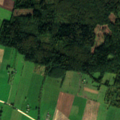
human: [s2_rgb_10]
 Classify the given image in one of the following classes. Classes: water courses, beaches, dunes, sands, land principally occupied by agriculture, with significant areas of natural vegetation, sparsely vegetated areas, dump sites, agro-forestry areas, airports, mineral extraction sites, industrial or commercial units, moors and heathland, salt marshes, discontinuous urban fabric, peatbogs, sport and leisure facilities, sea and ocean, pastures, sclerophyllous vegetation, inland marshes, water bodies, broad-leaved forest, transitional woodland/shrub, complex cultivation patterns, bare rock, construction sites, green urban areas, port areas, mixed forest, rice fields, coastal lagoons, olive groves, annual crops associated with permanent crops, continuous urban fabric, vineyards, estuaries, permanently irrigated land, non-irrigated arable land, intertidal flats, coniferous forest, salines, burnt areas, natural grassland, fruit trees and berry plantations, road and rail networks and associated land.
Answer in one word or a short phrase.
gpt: non-irrigated arable land, pastures, complex cultivation patterns, land principally occupied by agriculture, with significant areas of natural vegetation, broad-leaved forest, mixed forest